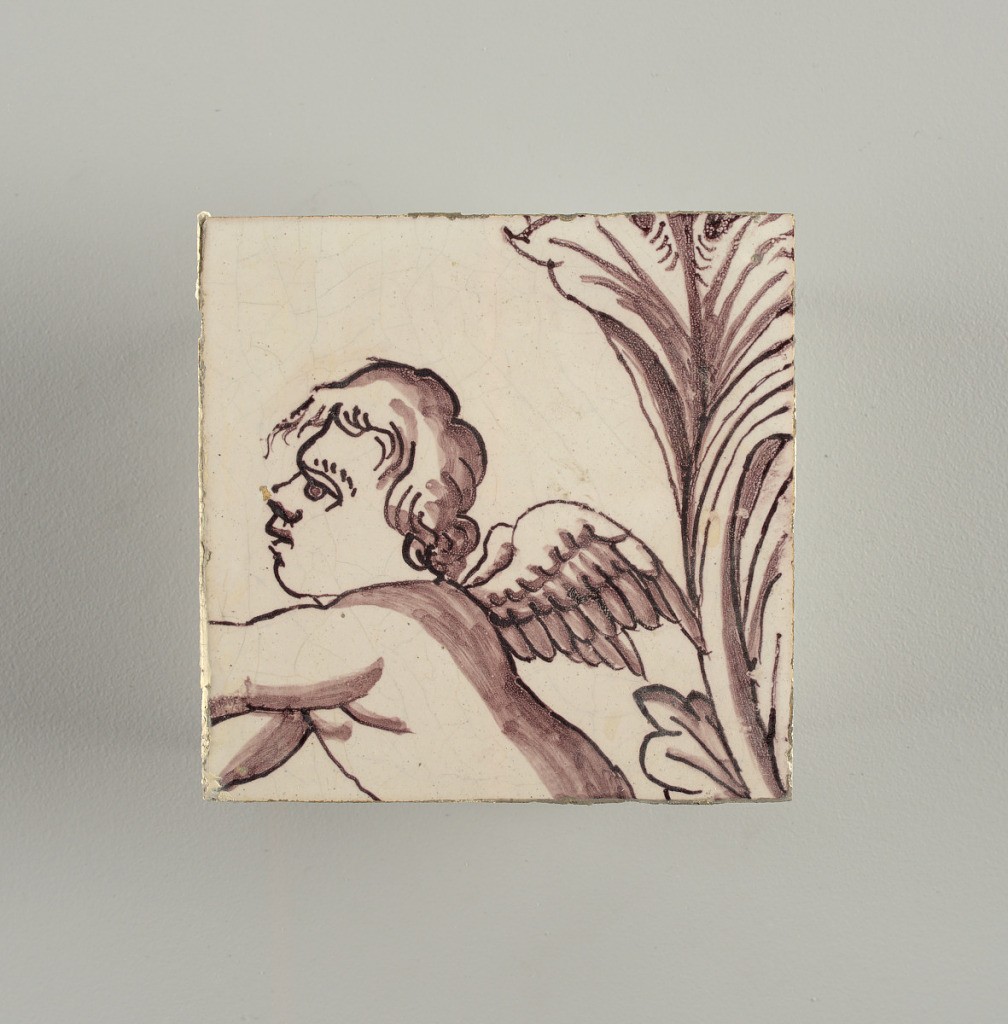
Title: Panel
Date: ca. 1725
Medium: Tin-glazed earthenware, underglaze manganese decoration
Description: Tile from upright rectangular panel of tiles; dark purple (manganese) on white ground showing arched framework; oval cartouche bearing double monogram (probably Lubert Adolf Torck), supported by pair of nude amors; pair of small amors holding crown above, borne by pair of female terms; surrounded by leafscrolls and foliations, with pair of flower-filled urns; top center, lunetted amor's head pendented with rosetted lattice cartouche.

To be used in Rozendaal Castel. Intended to be viewed inset into a wall- indicated by the inclusion of a trompe-l'oeil marbleized edge that surrounds three sides of the panel.